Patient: sex F, age 62
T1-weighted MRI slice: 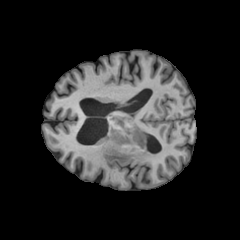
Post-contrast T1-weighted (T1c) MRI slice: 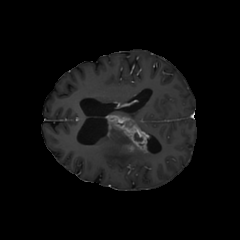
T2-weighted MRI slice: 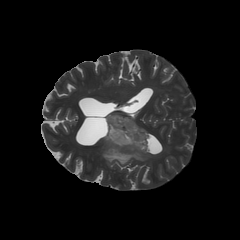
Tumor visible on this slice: yes
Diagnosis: Glioblastoma, IDH-wildtype
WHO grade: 4